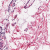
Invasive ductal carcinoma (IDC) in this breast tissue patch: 0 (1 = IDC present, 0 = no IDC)